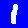
Digit: 1